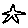
Label: star